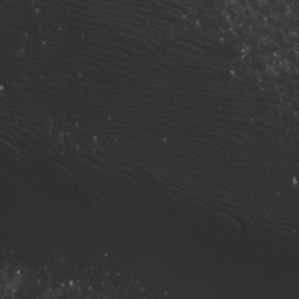
Label: non_frost